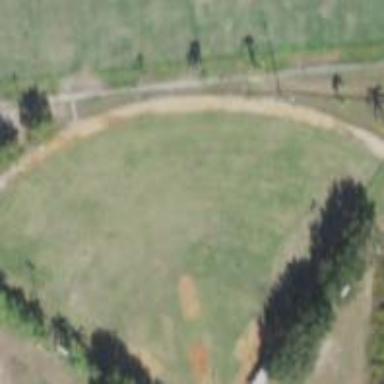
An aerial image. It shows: Baseball pitch for leisure and sports activities.